Question: I have a testimonial blog page using WordPress, but I want the posts to be displayed like pinterest. I know how to do this with HTML and CSS, but is there a way to achieve this without using a JavaScript library?
Here is a picture of the design I'm trying to achieve:

This is a standard blog page using the posts, no custom post types involved.
My current PHP code:
'''
<div class="container blog-page-container">
<?php if (have_posts()) {
$count = 0;
echo '<div class="col-md-4">';
while( have_posts() ) : the_post();
if($count == 3) {
$count % 3;
echo '</div><div class="col-md-4">';
};
?>
<div class="col-md-12">
<div class="testimonial-background">
<div class="testimonial-text">
<span>
<i class="fas fa-quote-left fa-3x"></i>
<p><?php echo the_content(); ?></p>
<p><strong><?php echo get_the_title(); ?></strong></p>
</span>
</div>
</div>
</div>
<?php $count++;
endwhile;
echo '</div>';
}; ?>
</div>
'''
But this is how I want the code to be output: <URL>
'''
$('.testimonial-text:odd').addClass("testimonial-text-opposite");
'''
'''
.col-md-12 {
width: 100%;
float: left;
}
.col-md-4 {
width: 33.33333333%;
float: left;
}
.testimonial-background {
margin-top: 0;
margin-bottom: 20px;
padding-left: 20px;
}
.testimonial-text {
color: #fff;
background-color: #4E0B1C;
padding-top: 20px;
padding-left: 20px;
padding-bottom: 20px;
padding-right: 40px;
}
.testimonial-text-opposite {
color: #4E0B1C;
background-color: #fff;
border: 1px solid #4E0B1C;
}
'''
'''
<script src="https://ajax.googleapis.com/ajax/libs/jquery/3.3.1/jquery.min.js"></script>
<script src="https://use.fontawesome.com/releases/v5.0.10/js/all.js"></script>
<div class="container blog-page-container">
<div class="col-md-4">
<div class="col-md-12">
<div class="testimonial-background">
<div class="testimonial-text">
<span>
<i class="fas fa-quote-left fa-3x"></i>
<p>Lorem ipsum dolor sit amet, consectetur adipiscingelit. </p>
<p><strong>Post 1</strong></p>
</span>
</div>
</div>
</div>
<div class="col-md-12">
<div class="testimonial-background">
<div class="testimonial-text">
<span>
<i class="fas fa-quote-left fa-3x"></i>
<p>Lorem ipsum dolor sit amet, consectetur adipiscingelit. Nam velit dolor, tincidunt cursus nisl eget, auctor vehicula sem. Aliquam eget nunclacinia, pulvinar erat eget, finibus mauris.</p>
<p><strong>Post 4</strong></p>
</span>
</div>
</div>
</div>
<div class="col-md-12">
<div class="testimonial-background">
<div class="testimonial-text">
<span>
<i class="fas fa-quote-left fa-3x"></i>
<p>Lorem ipsum dolor sit amet, consectetur adipiscingelit. Nam velit dolor, tincidunt cursus nisl eget, auctor vehicula sem. Aliquam eget nunclacinia, pulvinar erat eget, finibus mauris.</p>
<p><strong>Post 7</strong></p>
</span>
</div>
</div>
</div>
</div>
<div class="col-md-4">
<div class="col-md-12">
<div class="testimonial-background">
<div class="testimonial-text">
<span>
<i class="fas fa-quote-left fa-3x"></i>
<p>Lorem ipsum dolor sit amet, consectetur adipiscingelit. Nam velit dolor, tincidunt cursus nisl eget, auctor vehicula sem. Aliquam eget nunclacinia, pulvinar erat eget, finibus mauris.
Lorem ipsum dolor sit amet, consectetur adipiscingelit. Nam velit dolor, tincidunt cursus nisl eget, auctor vehicula sem. Aliquam eget nunclacinia, pulvinar erat eget, finibus mauris.</p>
<p><strong>Post 2</strong></p>
</span>
</div>
</div>
</div>
<div class="col-md-12">
<div class="testimonial-background">
<div class="testimonial-text">
<span>
<i class="fas fa-quote-left fa-3x"></i>
<p>Lorem ipsum dolor sit amet, consectetur adipiscingelit. Nam velit dolor, tincidunt cursus nisl eget, auctor vehicula sem. Aliquam eget nunclacinia, pulvinar erat eget, finibus mauris.</p>
<p><strong>Post 5</strong></p>
</span>
</div>
</div>
</div>
<div class="col-md-12">
<div class="testimonial-background">
<div class="testimonial-text">
<span>
<i class="fas fa-quote-left fa-3x"></i>
<p>Lorem ipsum dolor sit amet, consectetur adipiscingelit. Nam velit dolor..</p>
<p><strong>Post 8</strong></p>
</span>
</div>
</div>
</div>
</div>
<div class="col-md-4">
<div class="col-md-12">
<div class="testimonial-background">
<div class="testimonial-text">
<span>
<i class="fas fa-quote-left fa-3x"></i>
<p>Lorem ipsum dolor sit amet, consectetur adipiscingelit. Nam velit dolor, tincidunt cursus nisl eget, auctor vehicula sem. Aliquam eget nunclacinia, pulvinar erat eget, finibus mauris.
Lorem ipsum dolor sit amet, consectetur adipiscingelit. Nam velit dolor, tincidunt cursus nisl eget, auctor vehicula sem. Aliquam eget nunclacinia, pulvinar erat eget, finibus mauris.</p>
<p><strong>Post 3</strong></p>
</span>
</div>
</div>
</div>
<div class="col-md-12">
<div class="testimonial-background">
<div class="testimonial-text">
<span>
<i class="fas fa-quote-left fa-3x"></i>
<p>Lorem ipsum dolor sit amet, consectetur adipiscingelit. Nam velit dolor, tincidunt cursus nisl eget, auctor vehicula sem. Aliquam eget nunclacinia, pulvinar erat eget, finibus mauris.</p>
<p><strong>Post 6</strong></p>
</span>
</div>
</div>
</div>
<div class="col-md-12">
<div class="testimonial-background">
<div class="testimonial-text">
<span>
<i class="fas fa-quote-left fa-3x"></i>
<p>Lorem ipsum dolor sit amet, consectetur adipiscingelit. Nam velit dolor, tincidunt cursus nisl eget, auctor vehicula sem. Aliquam eget nunclacinia, pulvinar erat eget, finibus mauris.</p>
<p><strong>Post 9</strong></p>
</span>
</div>
</div>
</div>
</div>
</div>
'''
My JSFiddle: <URL>
Any help would be greatly appreciated.
UPDATE: Using my PHP code I am now getting 2 columns but the posts are being displayed as:
'''
1 4
2 5
3 6
7
8
'''
My desired output:
'''
1 2 3
4 5 6
7 8 9
'''
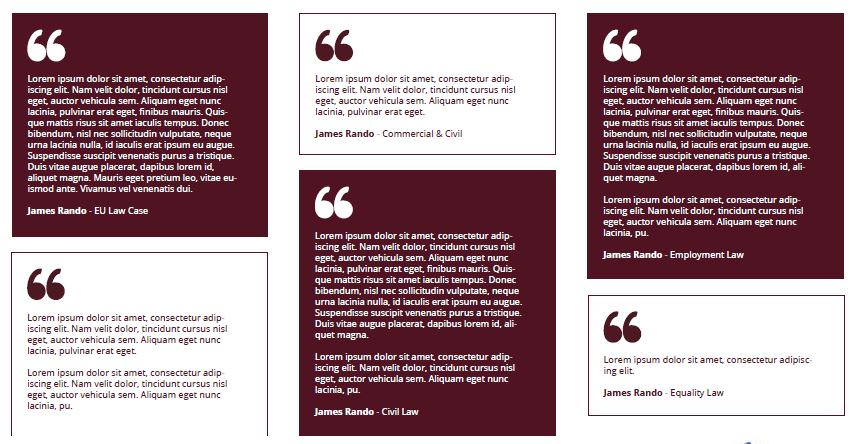
Answer: You have to divide your posts in columns, than to output them. You can do it this way for example:
'''
/* Total published posts should be returned this way: */
$count_posts = wp_count_posts()->publish;
$count_rows = round($count_posts/3);
$post_columns = array(
array(),
array(),
array()
);
?>
<div class="container blog-page-container">
<?php if (have_posts()) {
$count = 0;
while( have_posts() ) : the_post();
$post_column_number = $count;
$post_columns[$count%3][] = array(
'title' => get_the_title(),
'content' => the_content()
);
$count++;
endwhile;
foreach( $post_columns as $pc ) {
echo '<div class="col-md-4">';
foreach( $pc as $pt ) {
echo "
<div class='col-md-12'>
<div class='testimonial-background'>
<div class='testimonial-text'>
<span>
<i class='fas fa-quote-left fa-3x'>
</i>
<p>{$pt['content']}</p>
<p>
<strong>{$pt['title']}</strong>
</p>
</span>
</div>
</div>
</div>
";
};
echo '</div>';
};
};?>
'''
Hope you get the idea.
Complete test code below:
'''
<link rel="stylesheet" type="text/css" href="https://use.fontawesome.com/releases/v5.0.10/js/all.js" />
<link rel="stylesheet" type="text/css" href="https://stackpath.bootstrapcdn.com/bootstrap/4.1.0/css/bootstrap.min.css" />
<script type="text/javascript" src="//cdnjs.cloudflare.com/ajax/libs/jquery/3.3.1/jquery.js"></script>
<script type="text/javascript" src="https://stackpath.bootstrapcdn.com/bootstrap/4.1.0/js/bootstrap.min.js"></script>
<?php
/* COMING FROM WORDPRESS: */
$posts = array(
array(
'title' => 'Title 1',
'content' => 'Lorem ipsum dolor sit amet, consectetur adipiscingelit.'
),
array(
'title' => 'Title 2',
'content' => 'Nam velit dolor, tincidunt cursus nisl eget, auctor vehicula sem. Aliquam eget '
),
array(
'title' => 'Title 3',
'content' => 'Nam velit dolor, tincidunt cursus nisl eget, auctor vehicula sem. Aliquam eget nunclacinia, pulvinar erat eget, finibus mauris. Lorem ipsum dolor sit amet, consectetur adipiscingelit. Nam velit dolor, tincidunt cursus nisl eget, auctor vehicula sem. Aliquam eget nunclacinia, pulvinar erat eget, finibus mauris'
),
array(
'title' => 'Title 4',
'content' => 'Nam velit dolor, tincidunt cursus nisl eget, auctor vehicula sem. Aliquam eget '
),
array(
'title' => 'Title 5',
'content' => 'Aliquam eget nunclacinia, pulvinar erat eget, Lorem ipsum dolor sit amet, consectetur adipiscingelit.'
),
array(
'title' => 'Title 6',
'content' => 'Nam velit dolor, tincidunt cursus nisl eget, auctor vehicula sem. Aliquam eget '
),
array(
'title' => 'Title 3',
'content' => 'Nam velit dolor, tin amet, consectetur adipcidunt cursus nisl eget, auctor vehicula sem. Aliquam eget nunclacinia, pulvinar erat eget, finibus mauris. Lorem ipsum dolor sit amet, consectetur adipiscingelit. Nam velit dolor, tincidunt cursus nisl eget, auctor vehicula sem. Aliquam eget nunclacinia, pulvinar erat eget, finibus mauris'
),
);
function have_posts() {
global $posts;
return count($posts);
}
function the_post() {
global $posts, $post;
$post = array_shift( $posts );
}
function the_content() {
global $post;
return $post['content'];
}
function get_the_title() {
global $post;
return $post['title'];
}
/* YOUR CODE BELOW */
/* Total published posts should be returned this way:
$count_posts = wp_count_posts()->publish;
*/
$count_posts = count( $posts );
$count_rows = round($count_posts/3);
$post_columns = array(
array(),
array(),
array()
);
?>
<div class="container blog-page-container">
<?php if (have_posts()) {
$count = 0;
while( have_posts() ) : the_post();
$post_column_number = $count;
$post_columns[$count%3][] = array(
'title' => get_the_title(),
'content' => the_content()
);
$count++;
endwhile;
foreach( $post_columns as $pc ) {
echo '<div class="col-md-4">';
foreach( $pc as $pt ) {
echo "
<div class='col-md-12'>
<div class='testimonial-background'>
<div class='testimonial-text'>
<span>
<i class='fas fa-quote-left fa-3x'>
</i>
<p>{$pt['content']}</p>
<p>
<strong>{$pt['title']}</strong>
</p>
</span>
</div>
</div>
</div>
";
};
echo '</div>';
};
};?>
</div>
<style>
.col-md-12 {
width: 100%;
float: left;
}
.col-md-4 {
width: 33.33333333%;
float: left;
}
.testimonial-background {
margin-top: 0;
margin-bottom: 20px;
padding-left: 20px;
}
.testimonial-text {
color: #fff;
background-color: #4E0B1C;
padding-top: 20px;
padding-left: 20px;
padding-bottom: 20px;
padding-right: 40px;
}
.testimonial-text-opposite {
color: #4E0B1C;
background-color: #fff;
border: 1px solid #4E0B1C;
}
</style>
<script>
$('.testimonial-text:odd').addClass("testimonial-text-opposite");
</script>
'''